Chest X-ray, PA view. Patient: 39 years old, sex M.
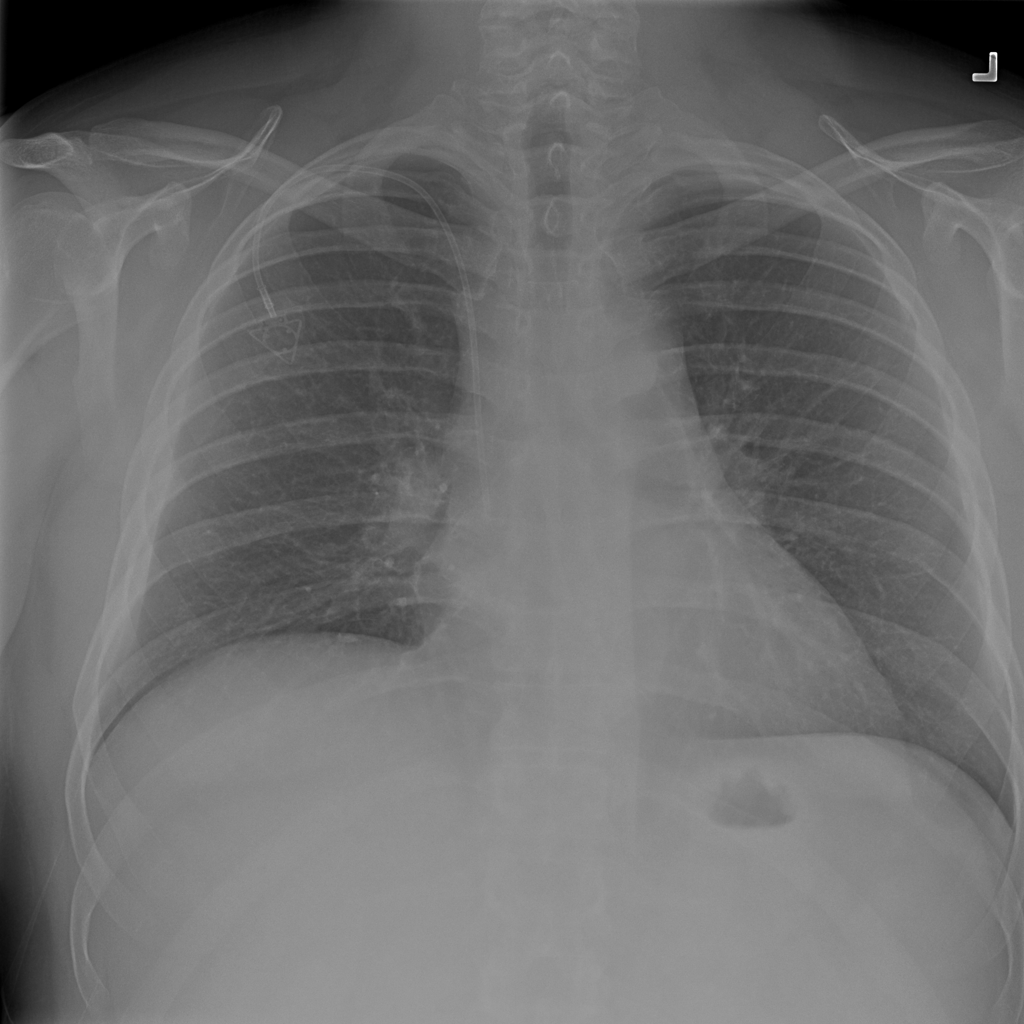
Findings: No Finding